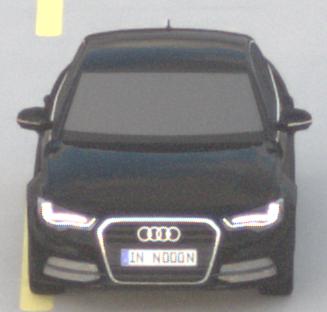
Make: Audi
Model: A6 2.0 TFSI
Detailed model: A6 (C7) Limousine
Model produced from: 2011/10
Model produced until: 2014/09
Doors: 4
Color: black
Road condition: dry road
Daytime: sunrise or sunset
Contrast: low contrast